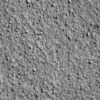
Label: not_dusty